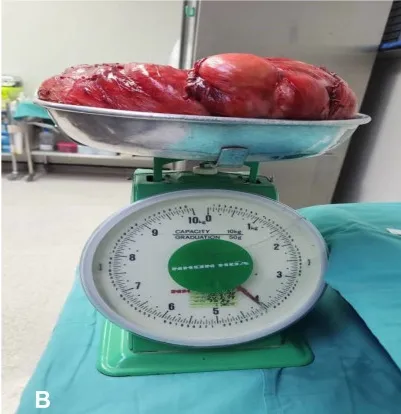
(B) The left testicular tumor weighed 4.1 kg on the weighing scale.
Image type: chart (chart)